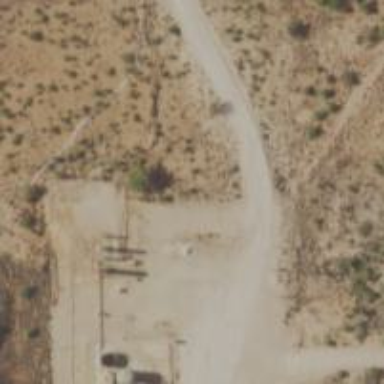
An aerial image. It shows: Petroleum well.